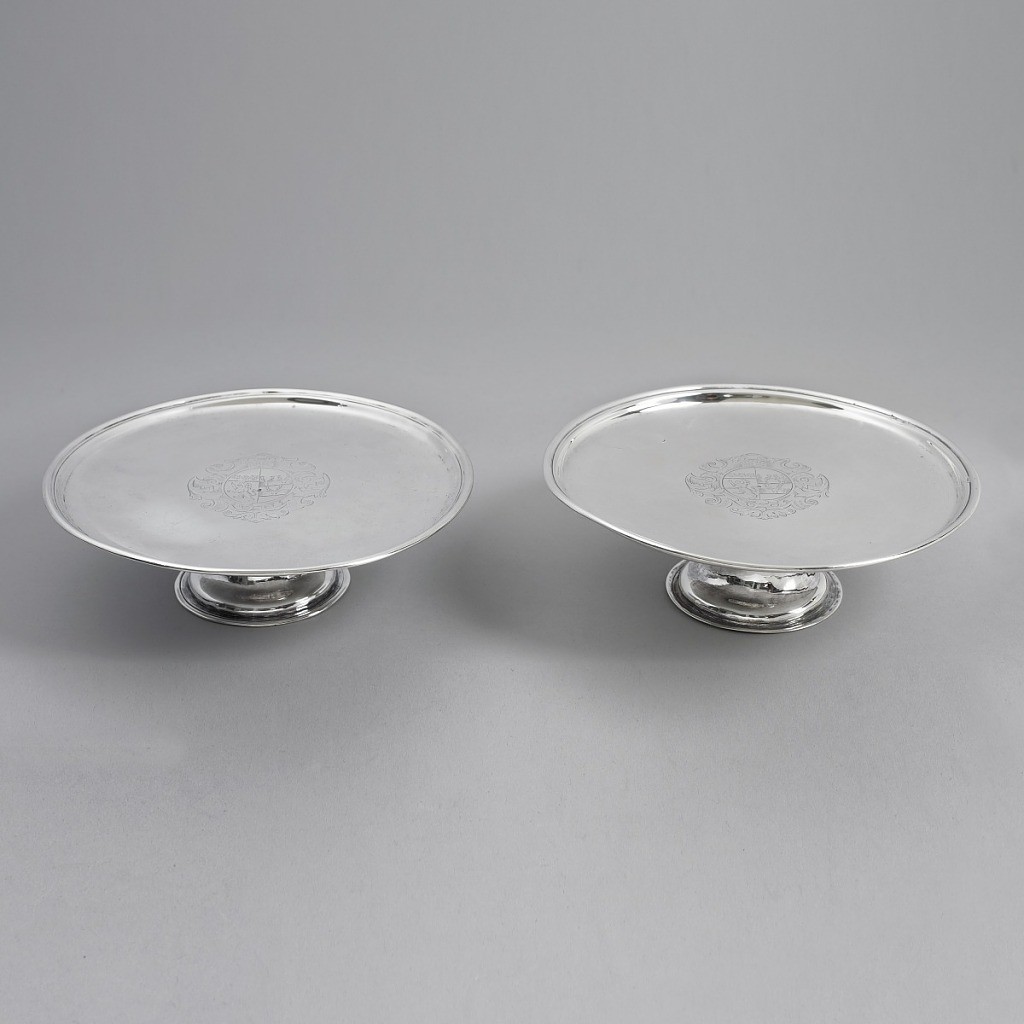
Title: Pair of Salvers
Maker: Edward Barrett, Irish, active 1698 – 1722
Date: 1708–09
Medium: silver
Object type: salvers
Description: Both salvers: slightly concave foot, spreading at bottom, ending in flat rim. Flat top with molded rim. Engraved in center circular-oval shield, three roses, lion rampant, three heads of stags. Scrolled framing. Inscribed on back.